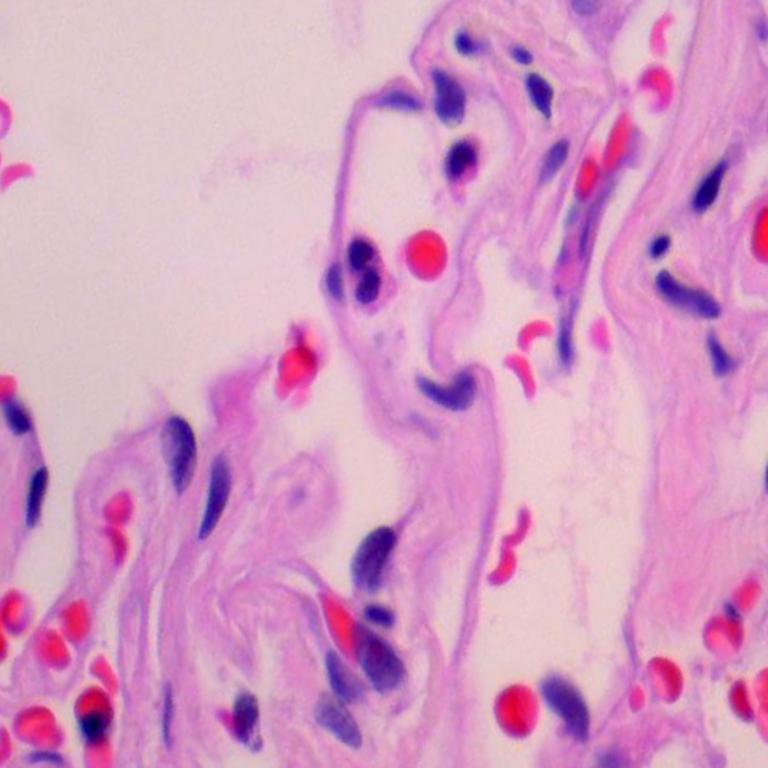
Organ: lung
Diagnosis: benign